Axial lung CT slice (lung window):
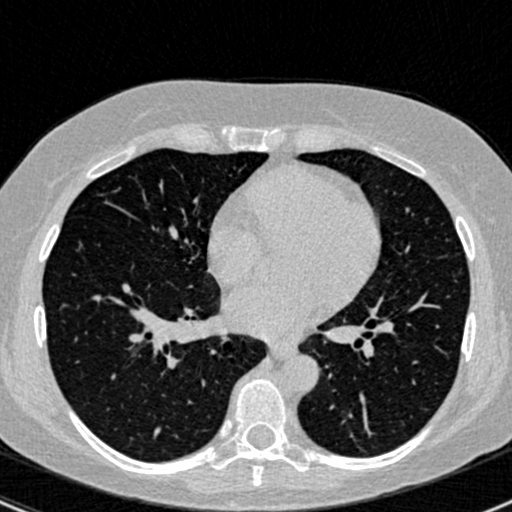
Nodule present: no